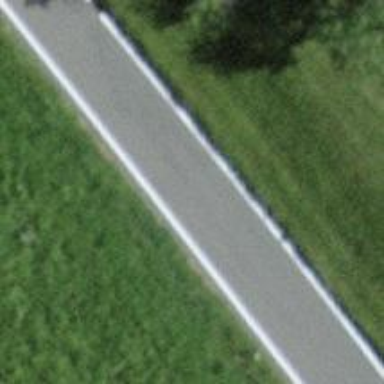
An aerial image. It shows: Tertiary road with asphalt surface.